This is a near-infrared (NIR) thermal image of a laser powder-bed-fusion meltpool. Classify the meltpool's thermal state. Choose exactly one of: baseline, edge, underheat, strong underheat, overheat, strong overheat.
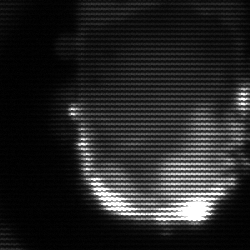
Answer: baseline